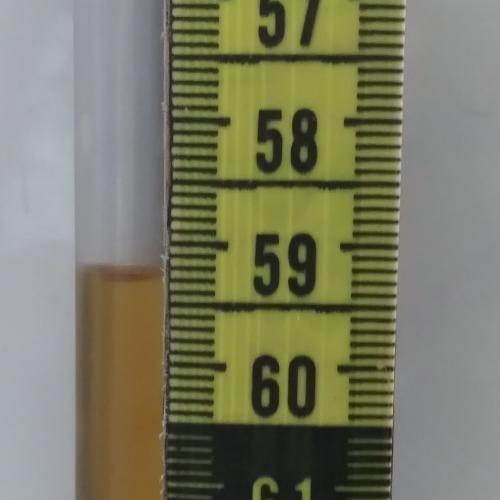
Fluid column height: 59.3 cm